Question: I've finished simple asp.net web application project, compiled it, and try to test on local IIS. I've create virtual directory, map it with physical directory, then put all necessary files there, including bin folder with all .dll's
In the project settings, build section, output path is binSo when i try to browse my app i got:
'''
Server Error in '/' Application.
--------------------------------------------------------------------------------
Parser Error
Description: An error occurred during the parsing of a resource required to service this request. Please review the following specific parse error details and modify your source file appropriately.
Parser Error Message: Could not load type 'AmeriaTestTask.Default'.
Source Error:
Line 1: <%@ Page Language="C#" AutoEventWireup="true" CodeBehind="Default.aspx.cs" Inherits="AmeriaTestTask.Default" %>
Line 2:
Line 3: <%@ Register assembly="AjaxControlToolkit" namespace="AjaxControlToolkit" tagprefix="ajaxToolkit" %>
Source File: /virtual/default.aspx Line: 1
'''

Have read similar problem posts and solution was to set output path to bin\, but it is defalut for my project.
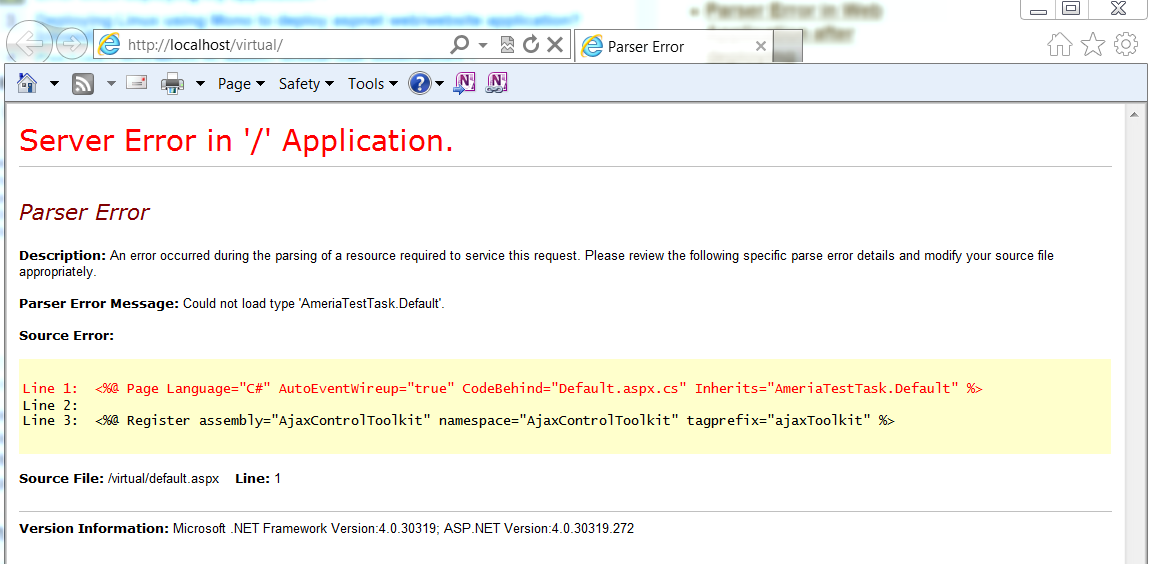
Answer: I've solve the issue.
The solution is to not making virtual dir manualy and then copy app files here, but use 'Add Application...' option.
Here is post that helped me <URL>